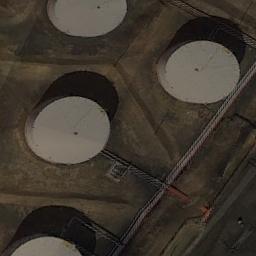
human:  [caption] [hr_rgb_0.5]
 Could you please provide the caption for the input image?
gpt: There are four white storage tanks on the bare land .

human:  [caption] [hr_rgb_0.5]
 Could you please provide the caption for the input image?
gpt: There is a road beside the storage tanks .

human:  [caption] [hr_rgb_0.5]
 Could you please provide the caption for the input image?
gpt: There are several neatly arranged large oil storage tanks in the factory .

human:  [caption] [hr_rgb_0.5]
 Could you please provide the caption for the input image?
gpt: The storage tanks here are half white and half black .

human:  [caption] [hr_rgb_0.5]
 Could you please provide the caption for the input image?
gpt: There are four storage tanks of the same size .